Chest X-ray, AP view. Patient: 53 years old, sex F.
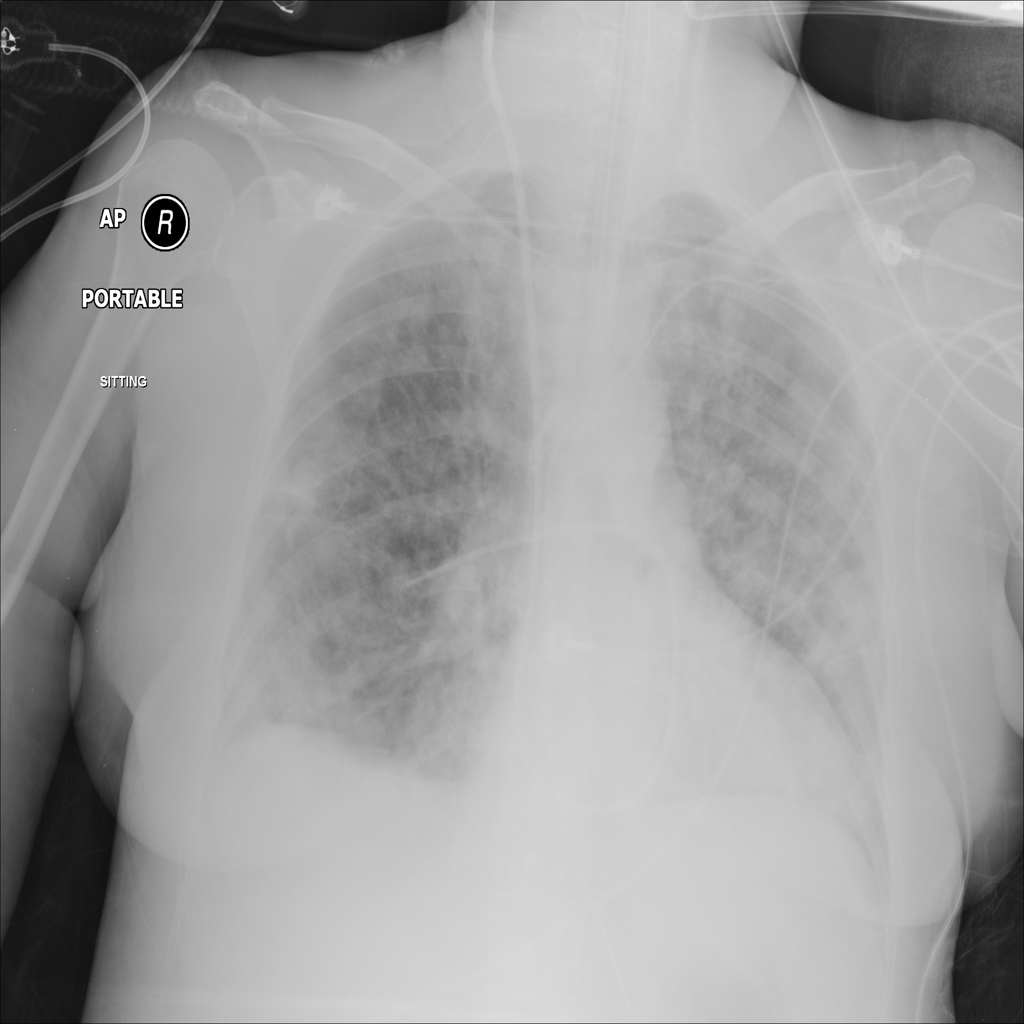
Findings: Edema